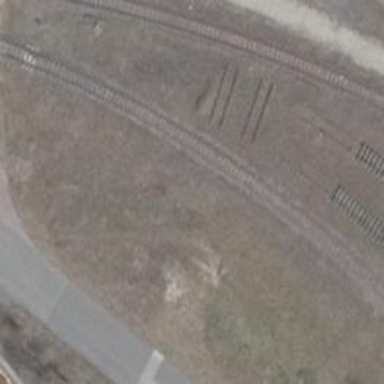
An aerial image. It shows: Railway spur service.